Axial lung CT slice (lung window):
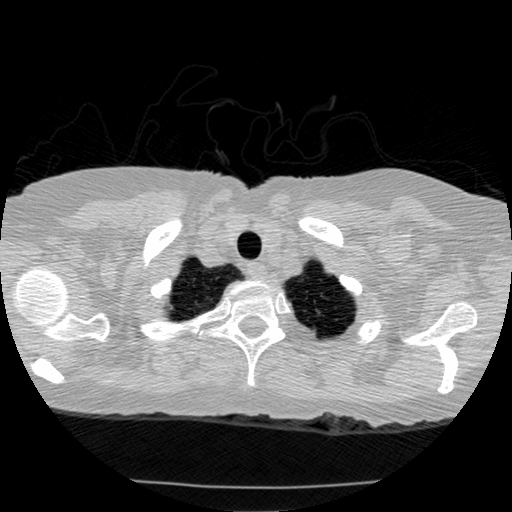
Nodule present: yes
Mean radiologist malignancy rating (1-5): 2.5